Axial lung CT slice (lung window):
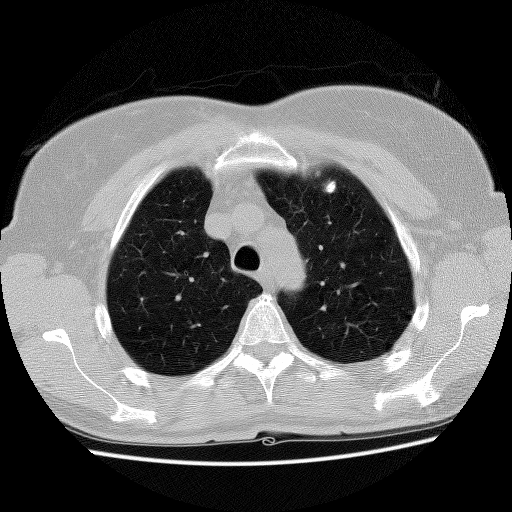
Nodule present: no